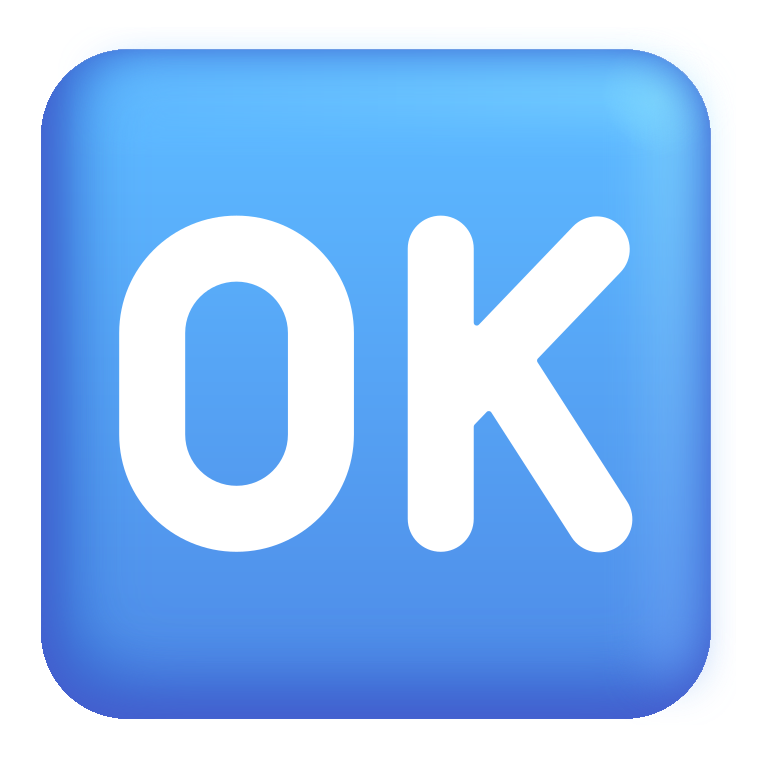
ok button color